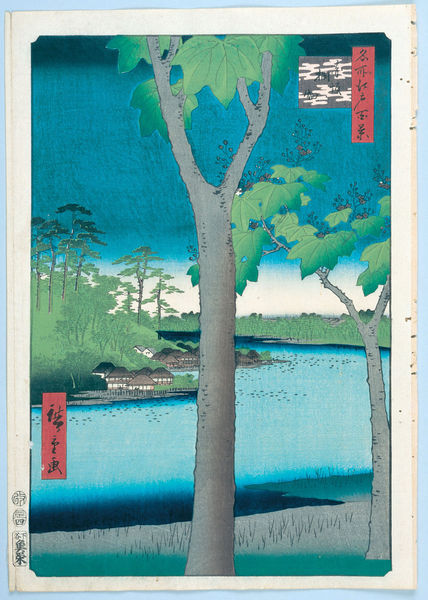
Titel: 100 berühmte Ansichten von Edo
Künstler: Utagawa Hiroshige
Schlagwörter: baum, berg, blau, blätter, dunkel, gemälde, himmel, laub, wasser, bäume, fluss, grün, landschaft, ufer, braun, grau, hell, zeichen, zeichnung, gras, haus, rot, steine, gräser, häuser, natur, büsche, hütte, wald, holzschnitt, japan, schrift, biegung, dorf, farbe, hütten, rand, fliessen, strom, inschrift, japanisch, schriftzeichen, buch, asien, druck, asiatisch, stelzen, buchdeckel, buchseite, chinesisch, china, karte, grpn, dörfer, bum, häuser5